Question: I have a spreadsheet which extracts and accumulates all the required data from other 6 spreadsheets using Vmerge and Query formulas and all the consolidated data will be converted to pdf and emaild to mail ids using trigger event.
Here begins the problem every time the attachment mail posted consist all the headers and other format, but the data which is extracted does not appear. It seems to appear like '-' to open the same spreadsheet, after a while all the '-' (hyphens) are replaced by the data / Hope all the data updates after a while of opening the spreadsheet.
<URL>

Can anyone direct me to make this issue sorted out.
For this solution should be -> all the data should be updated and then the email script should work; or either it should update before emailing script starts.
Or any other better ideas are appreciated.
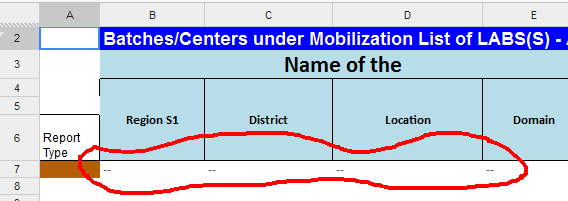
Answer: Some spreadsheet formulas, like 'ImportRange' and 'ImportXml' (and also Apps Script custom formulas) are only evaluated when there's someone logged in the spreadsheet. It's like these functions need an account to be evaluated from, for example, in 'importRange' the account logged in must have access to the range being imported, if you share this spreadsheet with someone but not the 'importRange' source, when this person is viewing this spreadsheet, the 'importRange' function will not work (well, unless you're also in the spreadsheet and the formulas have already been evaluated).
Bottom line is, you can't have this formulas and use a script triggered on time-driven (or other trigger that does not require someone logged in) and expect the script to be able to read this data.
The workaround though is quite simple. Do what the 'importRange' function does inside your script! e.g.
'''
var source = SpreadsheetApp.openById('source-spreadsheet-key');
var data = source.getSheetByName('List').getRange('I6:AT500').getValues();
//then save it somewhere
var s = Spreadsheet.getActive().getSheetByName('hidden-import');
s.getRange('I6:AT500').setValues(data);
SpreadsheetApp.flush(); //force the data to be written
//so all the other formulas on your spreadsheet get updated with the new data
'''
All your "logic" formulas, like 'query' and 'vmerge', which are difficult for the script to mimic, can be left on the spreadsheet, but reference this "hidden-import" sheet I just invented instead of nesting 'importRange' directly.
To copy only non-empty rows do like this:
'''
var data = SpreadsheetApp.openById('source-spreadsheet-key').
getSheetByName('List').getDataRange().getValues();
Spreadsheet.getActive().getSheetByName('hidden-import').
getRange(1,1,data.length,data[0].length).setValues(data);
'''